Question: I'm having a weird issue. At the moment I'm trying to make a "forgot password" method, so users can get a reset mail when they forget their password. The strange thing is I can't use various methods in the usermanager, which normally work in all other projects. If I create a new mvc project the various methods works fine, but in my particular project it just shows errors and I'm not able to import or do anything about it?

Does anyone know why my project is behaving this way or how I can fix this?
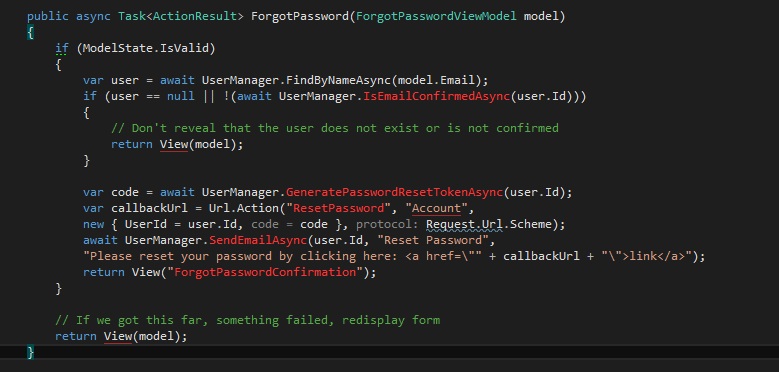
Answer: I suspect you are using Resharper. If so, can happen that the Resharper cache gets out of sync. To fix it, try this:
1. Go to Tools -> Options -> ReSharper -> Options -> General and click Clear Caches. Click Cancel and then in the ReSharper options window click Suspend Now and after that click Resume button.
2. Restart Visual Studio.